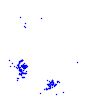
Particle: proton